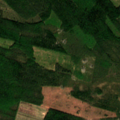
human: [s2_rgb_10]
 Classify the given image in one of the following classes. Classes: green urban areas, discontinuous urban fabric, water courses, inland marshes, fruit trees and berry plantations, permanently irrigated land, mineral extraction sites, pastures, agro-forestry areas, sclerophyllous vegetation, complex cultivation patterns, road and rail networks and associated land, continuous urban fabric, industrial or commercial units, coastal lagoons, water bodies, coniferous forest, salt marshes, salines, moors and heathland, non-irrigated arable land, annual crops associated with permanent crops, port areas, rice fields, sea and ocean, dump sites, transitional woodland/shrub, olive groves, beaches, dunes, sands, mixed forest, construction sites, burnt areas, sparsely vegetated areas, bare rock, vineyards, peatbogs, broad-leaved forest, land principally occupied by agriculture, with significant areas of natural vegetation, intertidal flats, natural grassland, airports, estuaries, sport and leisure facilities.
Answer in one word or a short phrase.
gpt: coniferous forest, mixed forest